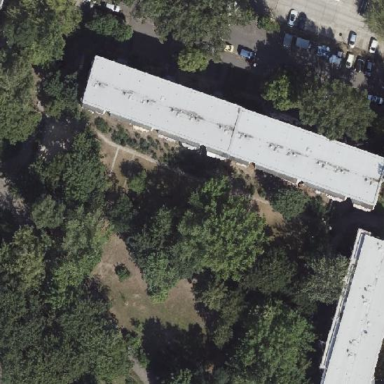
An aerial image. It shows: Apartment building with flat roof.